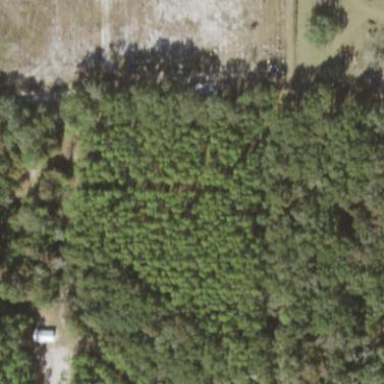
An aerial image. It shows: Forest with needle-leaved trees.